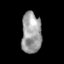
Tissue: skin
Cell type: Epithelial cells
Senescence score: 0.1955
Nuclear area (px): 795
Mean DAPI intensity: 157.048